Question: I really tried and googled my a*s off.. i found "some" kind of solution but it's still not the perfect solution because i still need excel to finish it.
:
We migrate from table1 to a new table (table2) which should store the same data. I want to make sure that all the data from 'table1' is 100% the same as in 'table2'. table2 also has additional columns which table1 not have and this is fine. Its all about be sure that the ones from table1 are in table2 and comparing them. The is 'FIELD_0' which are in both tables and are having the same number.
: the data comes like this 'select * from table1;'

: Compare 'table1' with 'table2' transpose the columns to one column as the first column and then show the record from table1 Vs. table2 --> doesn't matter if they match or not. for that I would like to have a function like 'exact' in excel. So it looks then like this: <URL>
I tried 'minus, union all, joins, pivot' etc. Cant bring it to the view like above.
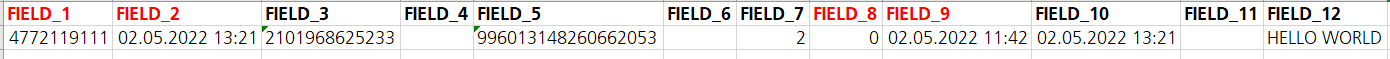
Answer: '''
WITH
tb_1 AS
(
SELECT
CAST(123 as VARCHAR2(20)) "F0",
CAST(<PHONE> as VARCHAR2(20)) "F1",
CAST('02.05.2022 13:22' as VARCHAR2(20)) "F2",
CAST('2101968625233' as VARCHAR2(20)) "F3",
CAST(Nvl(Null, 'NULL') as VARCHAR2(20)) "F4",
CAST('996013148260662053' as VARCHAR2(20)) "F5",
CAST(Nvl(Null, 'NULL') as VARCHAR2(20)) "F6",
CAST(2 as VARCHAR2(20)) "F7",
CAST(0 as VARCHAR2(20)) "F8",
CAST('02.05.2022 11:42' as VARCHAR2(20)) "F9",
CAST('02.05.2022 13:21' as VARCHAR2(20)) "F10",
CAST(Nvl(Null, 'NULL') as VARCHAR2(20)) "F11",
CAST('HELLO WORLD' as VARCHAR2(20)) "F12"
FROM DUAL
),
tb_2 AS
(
SELECT
CAST(123 as VARCHAR2(20)) "F0",
CAST(334651561 as VARCHAR2(20)) "F1",
CAST('02.05.2022 13:21' as VARCHAR2(20)) "F2",
CAST('2101968625233' as VARCHAR2(20)) "F3",
CAST(Nvl(Null, 'NULL') as VARCHAR2(20)) "F4",
CAST('996013148260662053' as VARCHAR2(20)) "F5",
CAST(Nvl(Null, 'NULL') as VARCHAR2(20)) "F6",
CAST(2 as VARCHAR2(20)) "F7",
CAST(Nvl(Null, 'NULL') as VARCHAR2(20)) "F8",
CAST('02.05.2022 13:25' as VARCHAR2(20)) "F9",
CAST('02.05.2022 13:21' as VARCHAR2(20)) "F10",
CAST(Nvl(Null, 'NULL') as VARCHAR2(20)) "F11",
CAST('HELLO WORLD' as VARCHAR2(20)) "F12"
FROM DUAL
),
t1_cols AS
(
SELECT
'T1' "TBL", COLS, VALS
FROM
(
SELECT
*
FROM
(
SELECT
*
FROM
tb_1
PIVOT
(
Max(F1) "F1", Max(F2) "F2", Max(F3) "F3", Max(F4) "F4", Max(F5) "F5", Max(F6) "F6",
Max(F7) "F7", Max(F8) "F8", Max(F9) "F9", Max(F10) "F10", Max(F11) "F11", Max(F12) "F12" FOR F0 IN('123' as F0)
)
)
UNPIVOT
(
VALS FOR COLS IN(F0_F1, F0_F2, F0_F3, F0_F4, F0_F5, F0_F6,
F0_F7, F0_F8, F0_F9, F0_F10, F0_F11, F0_F12)
)
)
),
t2_cols AS
(
SELECT
'T2' "TBL", COLS, VALS
FROM
(
(
SELECT
*
FROM
tb_2
PIVOT
(
Max(F1) "F1", Max(F2) "F2", Max(F3) "F3", Max(F4) "F4", Max(F5) "F5", Max(F6) "F6",
Max(F7) "F7", Max(F8) "F8", Max(F9) "F9", Max(F10) "F10", Max(F11) "F11", Max(F12) "F12" FOR F0 IN('123' as F0)
)
)
UNPIVOT
(
VALS FOR COLS IN(F0_F1, F0_F2, F0_F3, F0_F4, F0_F5, F0_F6,
F0_F7, F0_F8, F0_F9, F0_F10, F0_F11, F0_F12)
)
)
)
SELECT
REPLACE(t1.COLS, 'F0_', '') "COLUMNS",
t1.VALS "TABLE1_OLD",
t2.VALS "TABLE2_NEW",
CASE WHEN t1.VALS = t2.VALS THEN 'TRUE' ELSE 'FALSE' END "COMPARISON"
FROM
t1_cols t1
INNER JOIN
t2_cols t2 ON(t2.COLS = t1.COLS)
--
-- R e s u l t
--
-- COLUMNS TABLE1_OLD TABLE2_NEW COMPARISON
-- ------- -------------------- -------------------- ----------
-- F1 <PHONE> 334651561 FALSE
-- F2 02.05.2022 13:22 02.05.2022 13:21 FALSE
-- F3 2101968625233 2101968625233 TRUE
-- F4 NULL NULL TRUE
-- F5 996013148260662053 996013148260662053 TRUE
-- F6 NULL NULL TRUE
-- F7 2 2 TRUE
-- F8 0 NULL FALSE
-- F9 02.05.2022 11:42 02.05.2022 13:25 FALSE
-- F10 02.05.2022 13:21 02.05.2022 13:21 TRUE
-- F11 NULL NULL TRUE
-- F12 HELLO WORLD HELLO WORLD TRUE
'''
Here is one way to get the result you asked for. You have to transform the data types to be unique and then do pivoting and unpivoting.
WITH clause for tb_1 and tb_2 are here selected from dual but you should use your own tables/columns/data. And CAST(Nvl(Null, 'NULL') as VARCHAR2(20)) is here for creating dataset. Your code should take care of null values everywhere to get the types correctly. Regards...
Your code is ok with just a small correction. Here is your code that should work.
'''
-- OK. Here is the answer with your code.
-- To make it work with your data you just have to put your
-- table names (in tb_1 and tb_2 cte-s) instead of dual and uncomment the where clause.
-- You also have to put your column names where the values are in tb_1 and tb_2
-- definitions but leave the first selected column as it is ("F0")
-- Basicaly that was the problem - you missed to define a dummy column "F0" as shown
-- in my answer. It serves as a control column to form and name all the other table columns.
-- Column "F0" is not from table it is just a dummy fixed value named "F0"
-- The rest of cte-s you don't need to change at all
--
-- Hopefully, this will solve the problem
--
WITH
tb_1 AS
(
SELECT
CAST(123 as VarChar2(40)) "F0",
CAST(101 as VARCHAR2(40)) "CODS_SDR_ID",
CAST(11 as VARCHAR2(40)) "CODS_IDENTCODE",
CAST(nvl(null, 99) as VARCHAR2(40)) "CODS_STATUS_WARNUNG"
FROM dual ---where F0 = '101100355689650'
),
tb_2 AS
(
SELECT
CAST(123 as VarChar2(40)) "F0",
CAST(202 as VARCHAR2(40)) "CODS_SDR_ID",
CAST(11 as VARCHAR2(40)) "CODS_IDENTCODE",
CAST(nvl(2, 99) as VARCHAR2(40)) "CODS_STATUS_WARNUNG"
FROM dual --where F0 = '101100355689650'
),
t1_cols AS
(
SELECT
'T1' "TBL", COLS, VALS
FROM
(
SELECT
*
FROM
(
SELECT
*
FROM
tb_1
PIVOT
(
Max(CODS_SDR_ID) "CODS_SDR_ID", Max(CODS_IDENTCODE) "CODS_IDENTCODE", Max(CODS_STATUS_WARNUNG) "CODS_STATUS_WARNUNG" FOR F0 IN('123' as F0)
)
)
UNPIVOT
(
VALS FOR COLS IN(F0_CODS_SDR_ID, F0_CODS_IDENTCODE, F0_CODS_STATUS_WARNUNG)
)
)
),
t2_cols AS
(
SELECT
'T2' "TBL", COLS, VALS
FROM
(
(
SELECT
*
FROM
tb_2
PIVOT
(
Max(CODS_SDR_ID) "CODS_SDR_ID", Max(CODS_IDENTCODE) "CODS_IDENTCODE", Max(CODS_STATUS_WARNUNG) "CODS_STATUS_WARNUNG" FOR F0 IN('123' as F0)
)
)
UNPIVOT
(
VALS FOR COLS IN(F0_CODS_SDR_ID, F0_CODS_IDENTCODE, F0_CODS_STATUS_WARNUNG)
)
)
)
SELECT
REPLACE(t1.COLS, 'F0_', '') "COLUMNS",
t1.VALS "TABLE1_OLD",
t2.VALS "TABLE2_NEW",
CASE WHEN t1.VALS = t2.VALS THEN 'TRUE' ELSE 'FALSE' END "COMPARISON"
FROM
t1_cols t1
INNER JOIN
t2_cols t2 ON(t2.COLS = t1.COLS)
--
-- R e s u l t
--
-- COLUMNS TABLE1_OLD TABLE2_NEW COMPARISON
-- ---------------------- ---------------------------------------- ---------------------------------------- ----------
-- CODS_SDR_ID 101 202 FALSE
-- CODS_IDENTCODE 11 11 TRUE
-- CODS_STATUS_WARNUNG 99 2 FALSE
'''